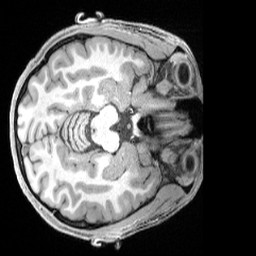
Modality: T1w
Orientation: axial
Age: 32
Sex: female
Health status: ill
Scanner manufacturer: siemens
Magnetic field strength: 3 T
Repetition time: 2.4 s
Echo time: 0.00222 s